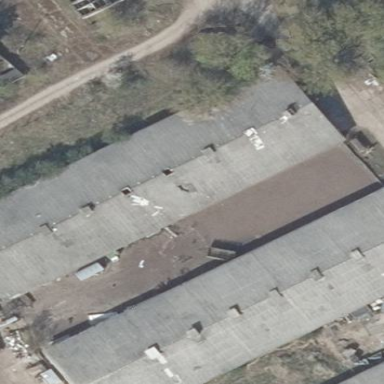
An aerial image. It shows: Industrial building.